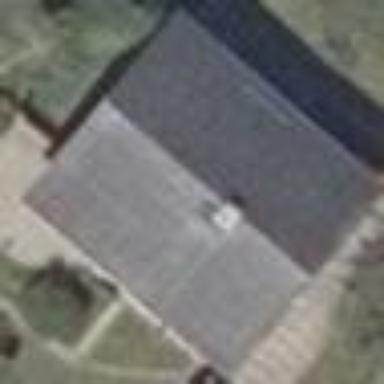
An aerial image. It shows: Detached building.